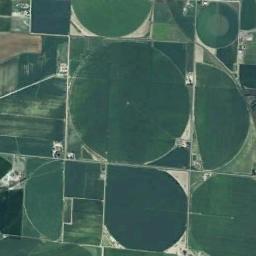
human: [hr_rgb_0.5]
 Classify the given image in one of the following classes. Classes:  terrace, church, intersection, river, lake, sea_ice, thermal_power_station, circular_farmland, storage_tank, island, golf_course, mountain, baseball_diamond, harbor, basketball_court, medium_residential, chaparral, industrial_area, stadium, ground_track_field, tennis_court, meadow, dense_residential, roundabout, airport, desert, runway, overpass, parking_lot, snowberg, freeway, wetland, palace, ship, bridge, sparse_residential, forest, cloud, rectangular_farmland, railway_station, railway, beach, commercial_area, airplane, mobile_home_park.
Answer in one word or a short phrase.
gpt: circular_farmland